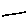
Label: line